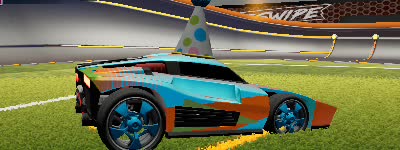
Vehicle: breakout